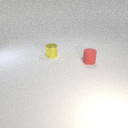
small yellow metal cylinder behind small red rubber cylinder